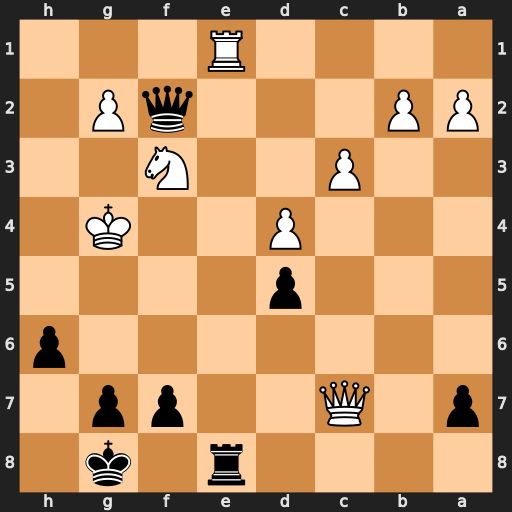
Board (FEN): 4r1k1/p1Q2pp1/7p/3p4/3P2K1/2P2N2/PP3qP1/4R3
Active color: b
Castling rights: -
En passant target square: -
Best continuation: Qxg2+ Qg3 f5+ Kf4 g5+